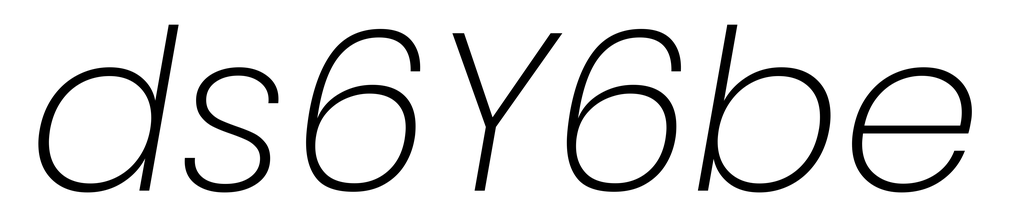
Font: Poppins-ExtraLightItalic